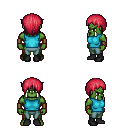
a pixel art fantasy rpg character, male body template, orc, green skin, teal sleeveless shirt, teal pants, ruby red plain hairstyle, leather bracers, black shoes, four views (front, back, left, right), 2x2 character sprite sheet, small pixel art, hard edges, no anti-aliasing